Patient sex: M
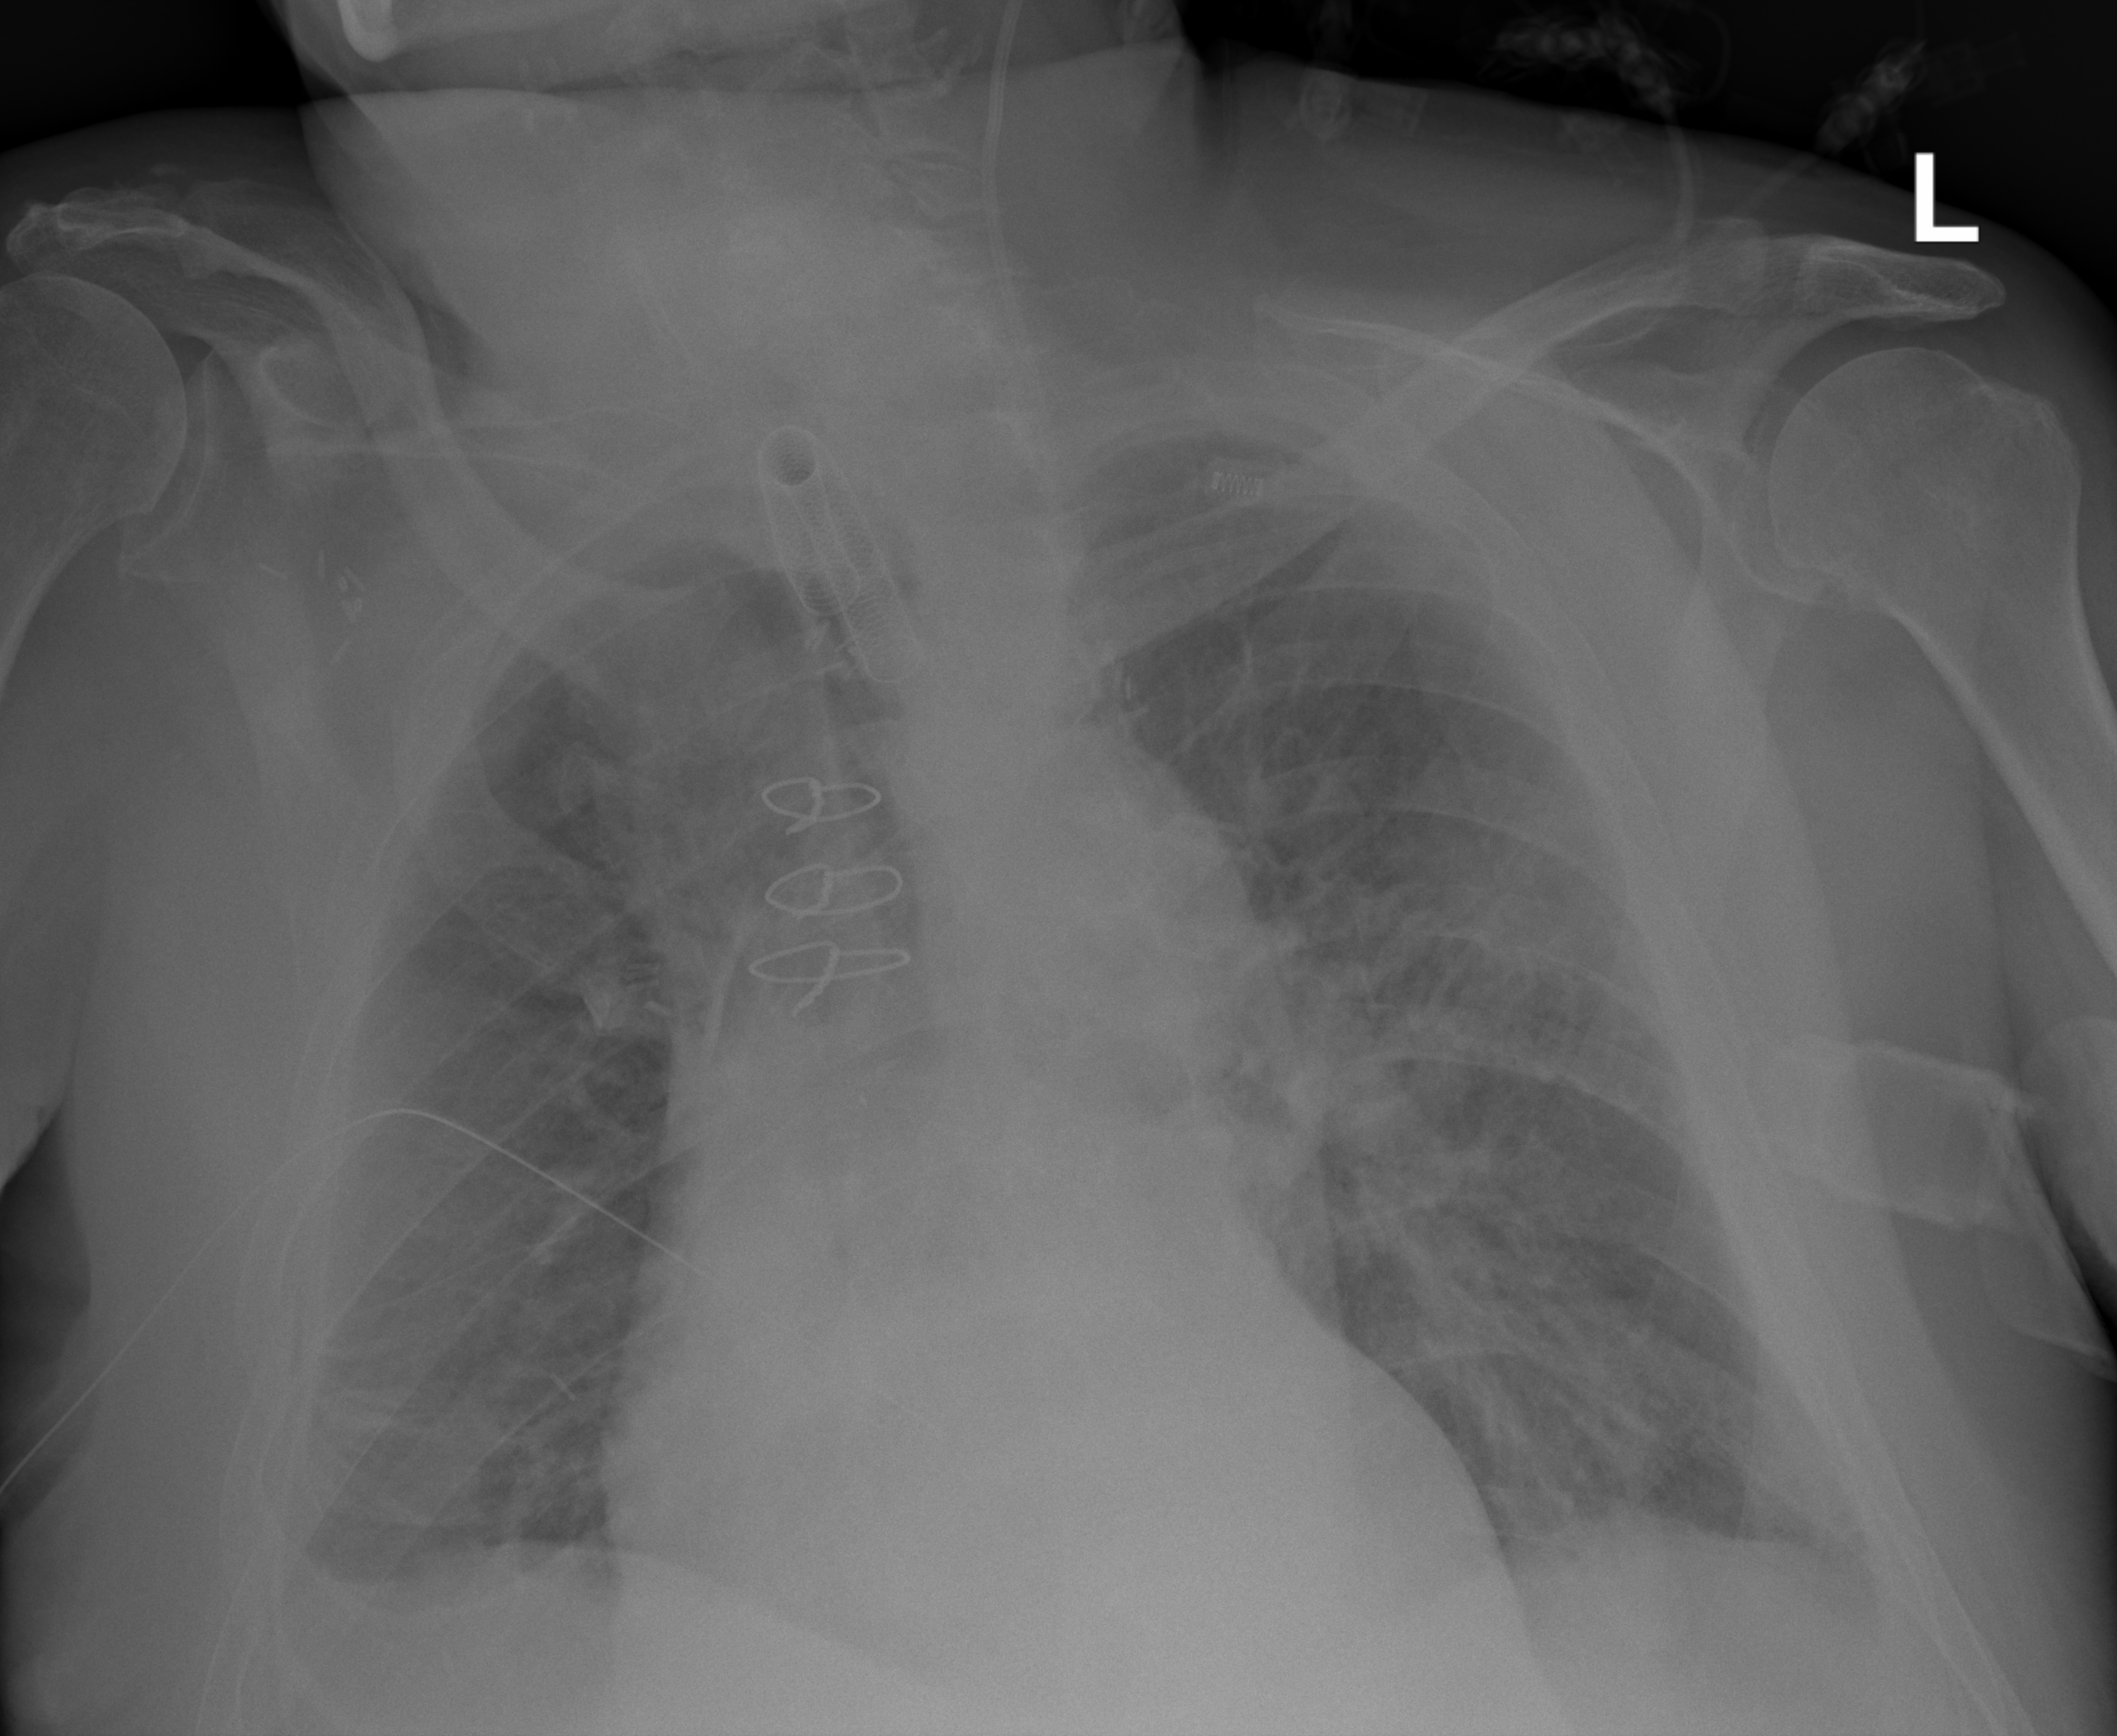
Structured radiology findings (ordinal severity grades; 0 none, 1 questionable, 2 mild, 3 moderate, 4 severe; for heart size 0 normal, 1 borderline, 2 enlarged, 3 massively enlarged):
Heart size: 2
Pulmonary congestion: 2
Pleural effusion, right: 2
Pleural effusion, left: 1
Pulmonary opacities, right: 2
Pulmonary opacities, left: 2
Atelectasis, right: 2
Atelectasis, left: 2